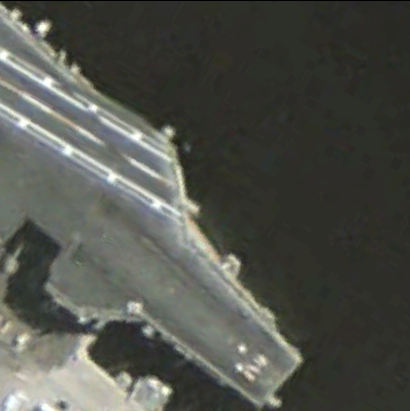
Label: aircraft_carrier